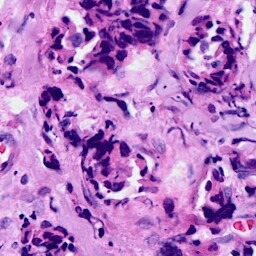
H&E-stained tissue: Breast